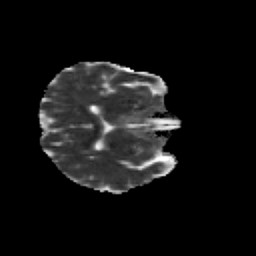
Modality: MD
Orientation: axial
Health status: healthy
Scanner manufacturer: siemens
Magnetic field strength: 3 T
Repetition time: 10.6 s
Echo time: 0.092 s